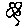
Label: flower